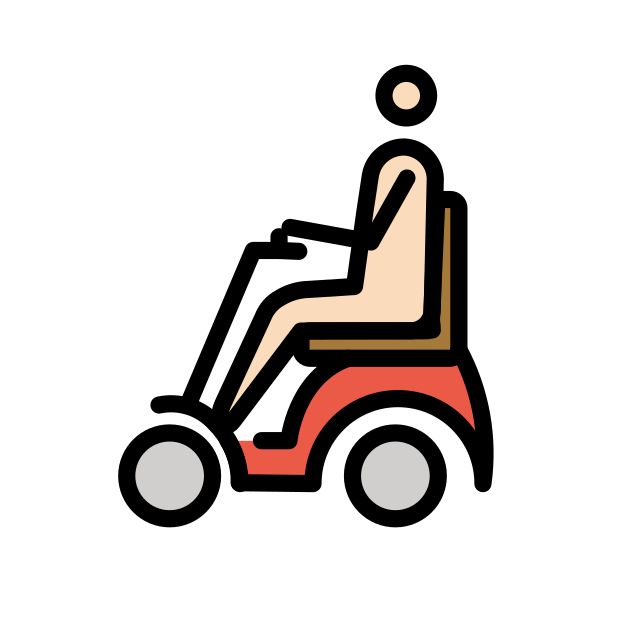
person in motorized wheelchair: light skin tone